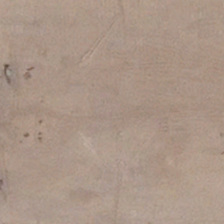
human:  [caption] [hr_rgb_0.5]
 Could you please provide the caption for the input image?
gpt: this piece of land is a bare land .

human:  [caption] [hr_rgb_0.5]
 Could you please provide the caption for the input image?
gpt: the bare land has not planted any plant .

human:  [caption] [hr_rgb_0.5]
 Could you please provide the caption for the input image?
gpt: the bare land has not planted any plant .

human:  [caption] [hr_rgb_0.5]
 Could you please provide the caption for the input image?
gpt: this piece of land is a bare land .

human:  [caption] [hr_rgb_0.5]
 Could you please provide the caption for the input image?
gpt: the bare land has not planted any plant .